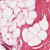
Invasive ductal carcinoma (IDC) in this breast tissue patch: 0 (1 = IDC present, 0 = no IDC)